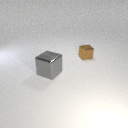
large gray metal cube in front of small brown metal cube